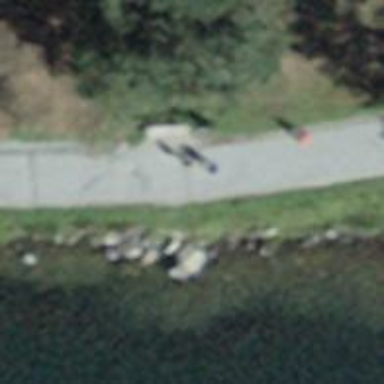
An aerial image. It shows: Burlywood bench for relaxation.